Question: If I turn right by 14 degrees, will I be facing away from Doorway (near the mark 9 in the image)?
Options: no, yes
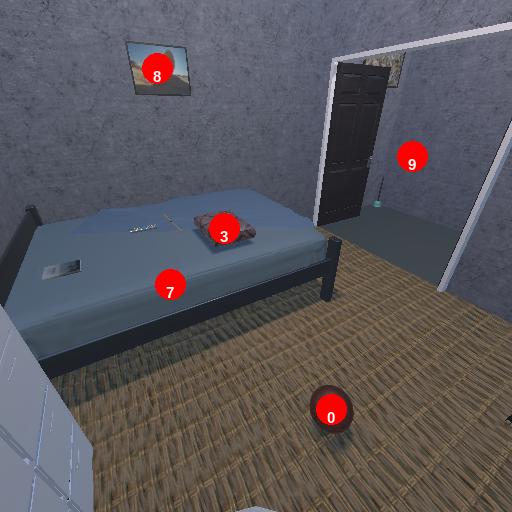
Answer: no